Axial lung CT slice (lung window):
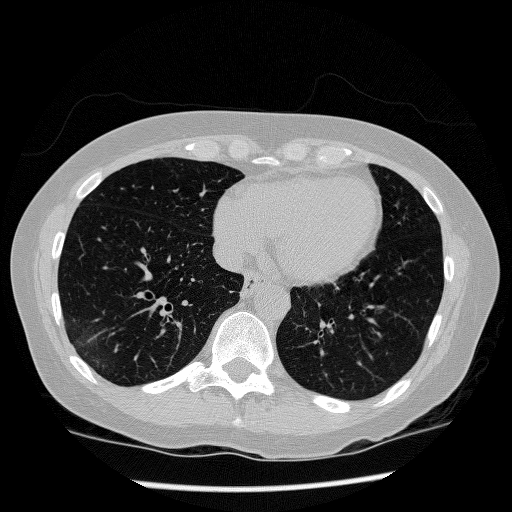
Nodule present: no